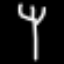
Label: fork